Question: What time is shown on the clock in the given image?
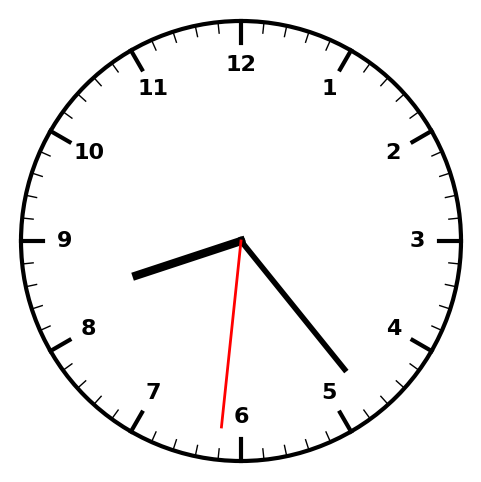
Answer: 08:23:31